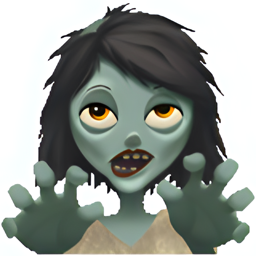
Name: woman zombie
Emoji: 🧟‍♀️
Group: People & Body
Sub-group: person-fantasy